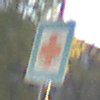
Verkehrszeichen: ErsteHilfe
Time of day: SunriseSunset
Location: Outdoor (Urban)
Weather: PartlyCloudy
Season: Autumn
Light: Natural